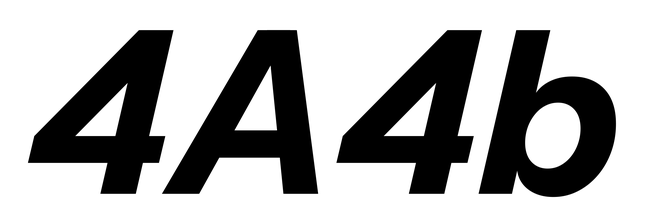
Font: InstrumentSans-Italic_Bold_Italic